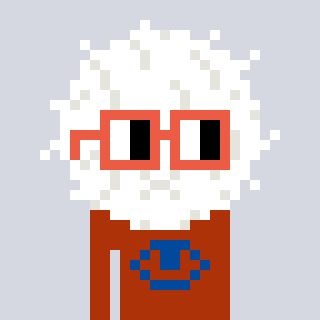
a pixel art character with square orange glasses, a cottonball-shaped head and a hotbrown-colored body on a cool background